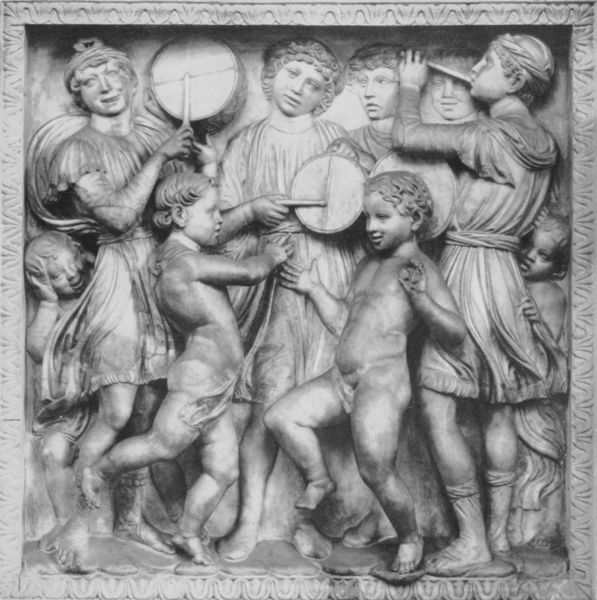
Titel: Cantoria
Künstler: Luca della Robbia
Institution: Florenz, Museo dell´Opera del Duomo
Schlagwörter: nackt, weiß, grau, kleider, marmor, schwarz, fest, arme, stein, gewand, haare, tanzen, locken, kinder, beine, relief, füße, musizieren, ornamente, socken, nackte, entblößt, trommel, spielend, flöte, platten, gerahmt, flöten, trommeln, grau7, tamborin, 4grau